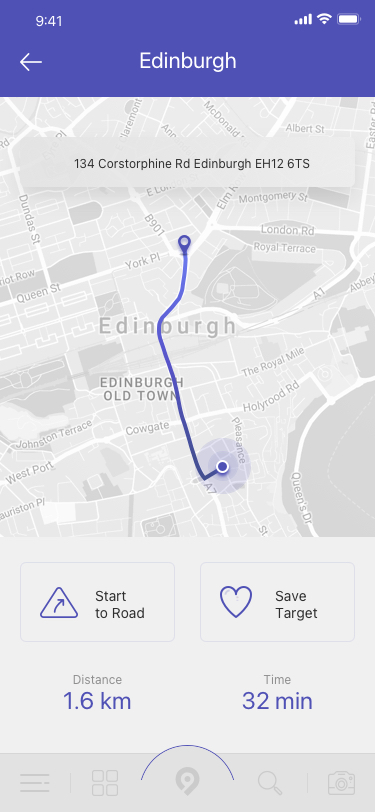
Text in this UI design:
Edinburgh
134 Corstorphine Rd Edinburgh EH12 6TS
Distance
1.6 km
Start
to Road
Save
Target
Time
32 min